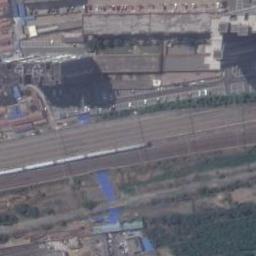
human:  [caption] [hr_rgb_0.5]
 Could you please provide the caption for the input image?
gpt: Many buildings of different shapes and sizes are beside the railway .

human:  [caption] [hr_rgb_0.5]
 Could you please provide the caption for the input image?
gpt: Both sides of the railway are neat trees .

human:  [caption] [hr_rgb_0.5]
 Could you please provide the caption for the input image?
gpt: These railways are between some buildings and a grove of trees .

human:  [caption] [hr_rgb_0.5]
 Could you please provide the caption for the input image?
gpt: The railway is next to some trees and houses .

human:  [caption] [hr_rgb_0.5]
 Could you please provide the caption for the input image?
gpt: There are some green trees and buildings beside the railway .